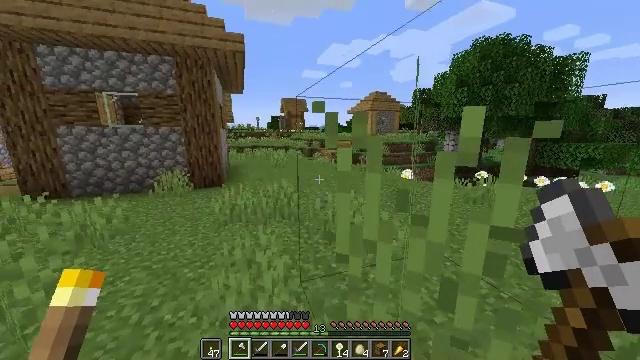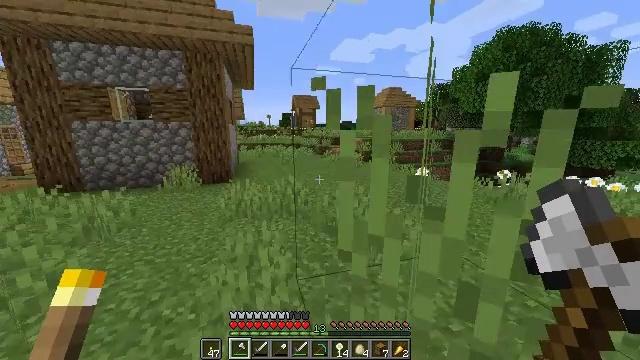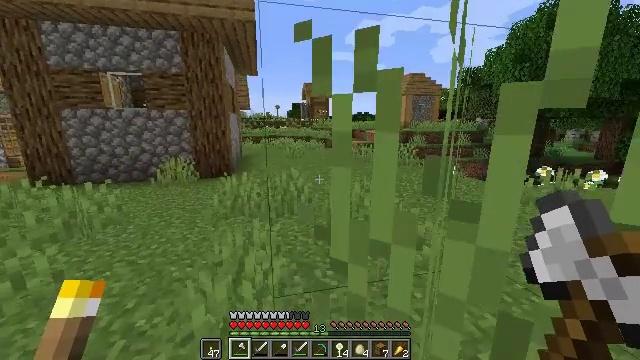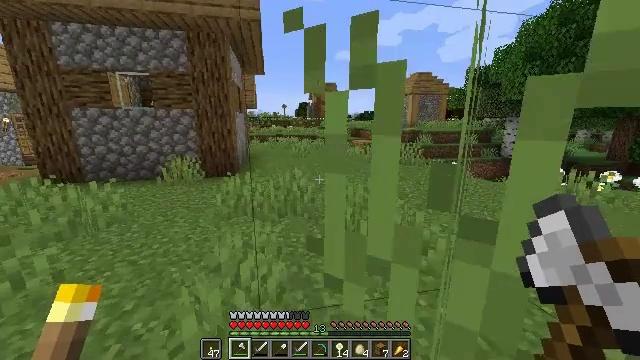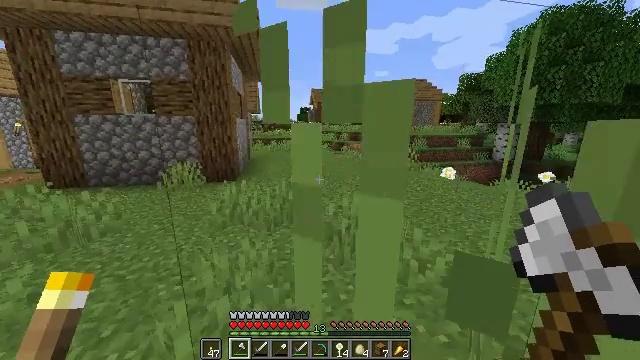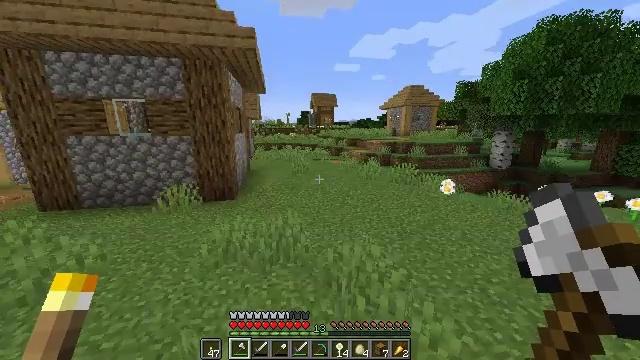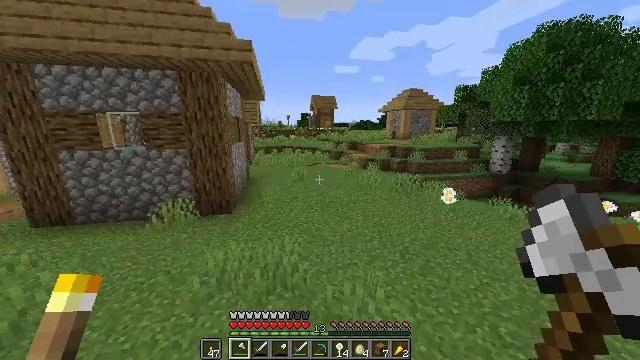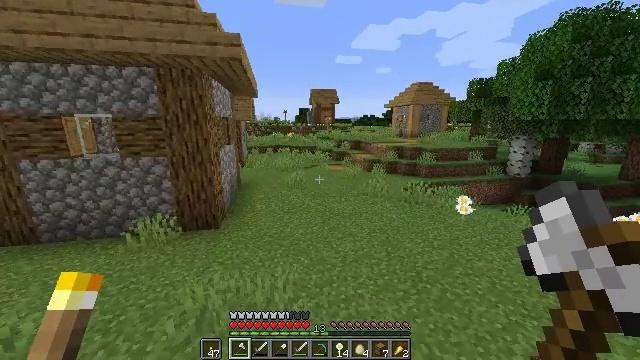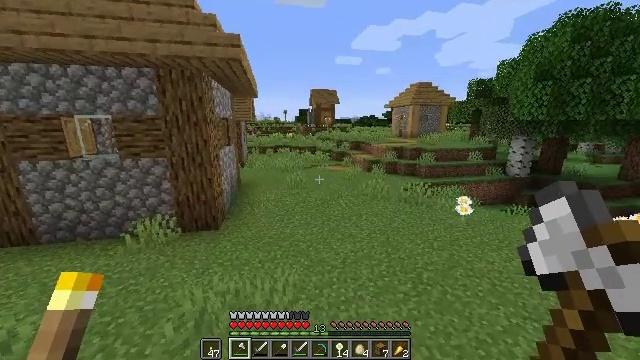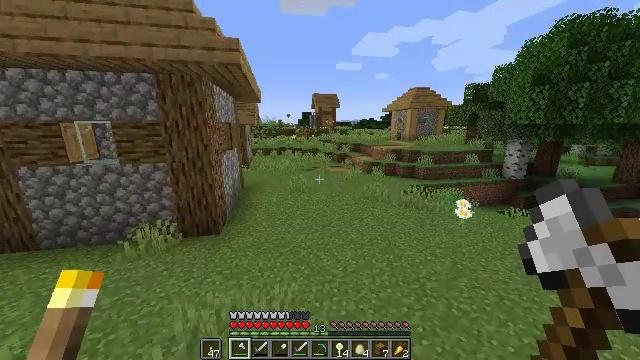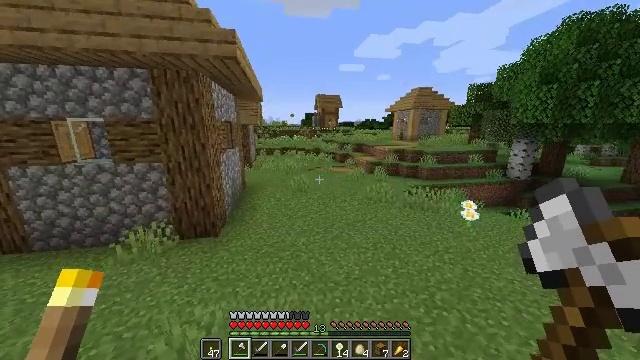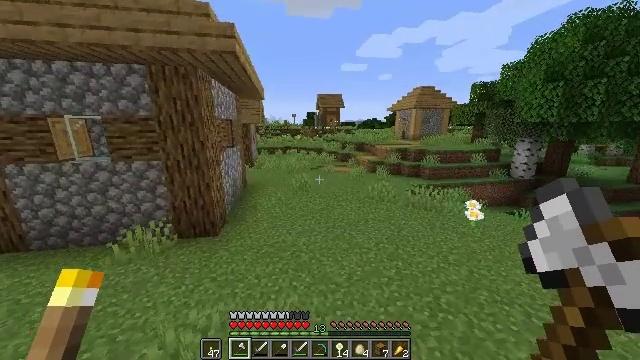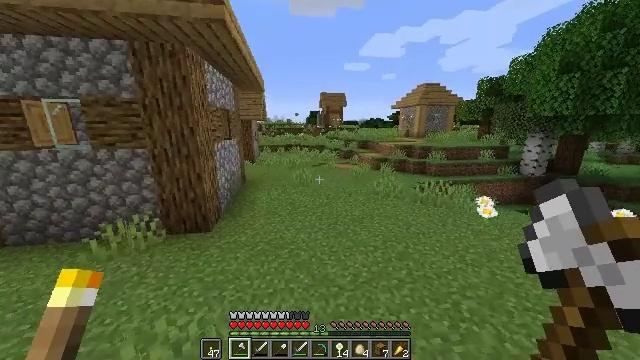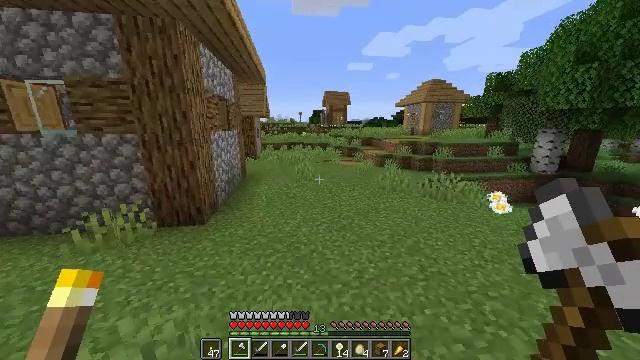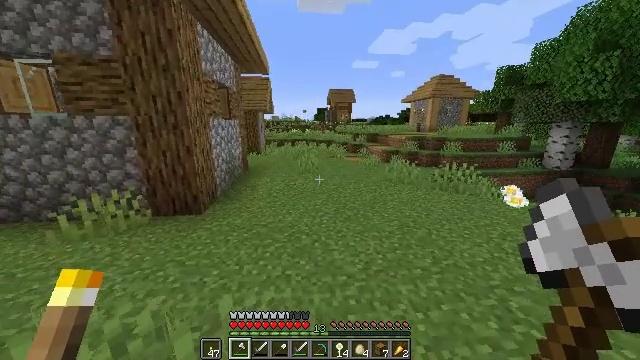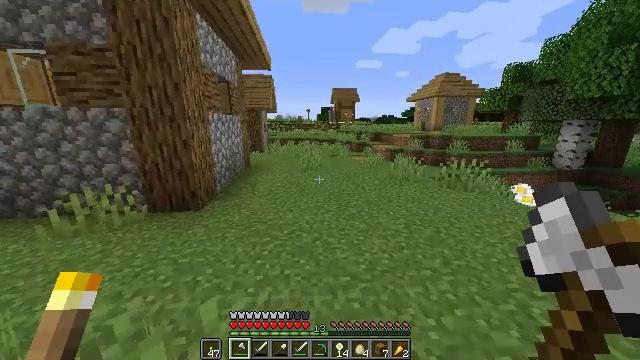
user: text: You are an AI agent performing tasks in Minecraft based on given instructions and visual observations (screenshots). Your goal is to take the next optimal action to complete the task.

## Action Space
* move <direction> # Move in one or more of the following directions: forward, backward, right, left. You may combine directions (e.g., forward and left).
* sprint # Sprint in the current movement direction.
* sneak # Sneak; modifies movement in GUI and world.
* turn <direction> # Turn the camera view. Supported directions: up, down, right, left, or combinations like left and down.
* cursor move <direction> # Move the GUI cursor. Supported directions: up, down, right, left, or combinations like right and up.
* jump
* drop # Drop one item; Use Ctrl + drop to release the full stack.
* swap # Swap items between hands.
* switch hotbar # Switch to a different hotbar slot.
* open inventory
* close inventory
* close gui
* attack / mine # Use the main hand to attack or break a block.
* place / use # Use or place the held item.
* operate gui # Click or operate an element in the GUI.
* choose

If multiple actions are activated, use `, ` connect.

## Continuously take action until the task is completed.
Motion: motion action
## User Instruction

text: Gather carrots from the field.
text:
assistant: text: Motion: move forward, turn left, jump
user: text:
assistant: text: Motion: move forward, turn left, jump
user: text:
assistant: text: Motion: move forward, turn left, jump
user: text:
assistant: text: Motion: move forward, sprint, jump
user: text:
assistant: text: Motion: move forward, sprint, jump
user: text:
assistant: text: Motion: move forward, sprint, jump
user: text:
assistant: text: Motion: move forward, sprint, jump
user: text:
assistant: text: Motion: move forward, jump
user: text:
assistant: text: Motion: move forward, jump
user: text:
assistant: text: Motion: move forward, jump
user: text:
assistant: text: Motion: move forward, jump
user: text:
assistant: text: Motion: move forward, jump
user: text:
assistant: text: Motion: move forward, jump
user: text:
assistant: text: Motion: move forward, turn left, jump
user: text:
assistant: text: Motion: move forward, jump
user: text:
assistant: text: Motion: move forward, sprint, jump
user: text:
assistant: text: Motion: move forward, sprint, jump
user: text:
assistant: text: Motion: move forward, sprint, jump
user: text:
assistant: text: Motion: move forward, sprint, jump
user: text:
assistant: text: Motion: move forward, sprint, jump
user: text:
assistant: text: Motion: move forward, jump
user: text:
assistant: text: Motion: move forward, jump
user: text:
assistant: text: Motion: move forward, jump
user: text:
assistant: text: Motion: move forward, jump
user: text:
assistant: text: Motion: move forward, jump
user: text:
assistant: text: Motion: move forward, jump
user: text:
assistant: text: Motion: move forward, jump
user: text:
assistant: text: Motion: move forward, sprint, jump
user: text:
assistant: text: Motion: move forward, sprint, jump
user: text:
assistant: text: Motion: move forward, sprint, jump